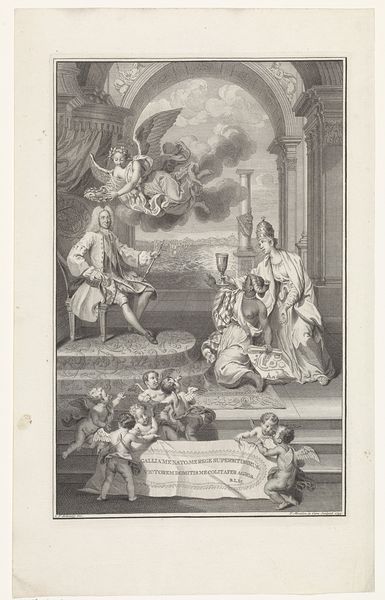
Titel: Koning Filips V van Spanje gelauwerd en geëerd
Künstler: François Morellon La Cave
Standort: Amsterdam
Institution: Rijksmuseum
Schlagwörter: gris, gravure, enfants, mère, ange, tableau, ailes, noir et blanc, escaliers, aristocratie, chérubin